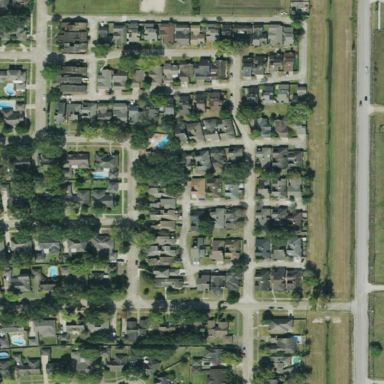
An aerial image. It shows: Residential area composed of single-family homes.